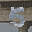
Label: 5